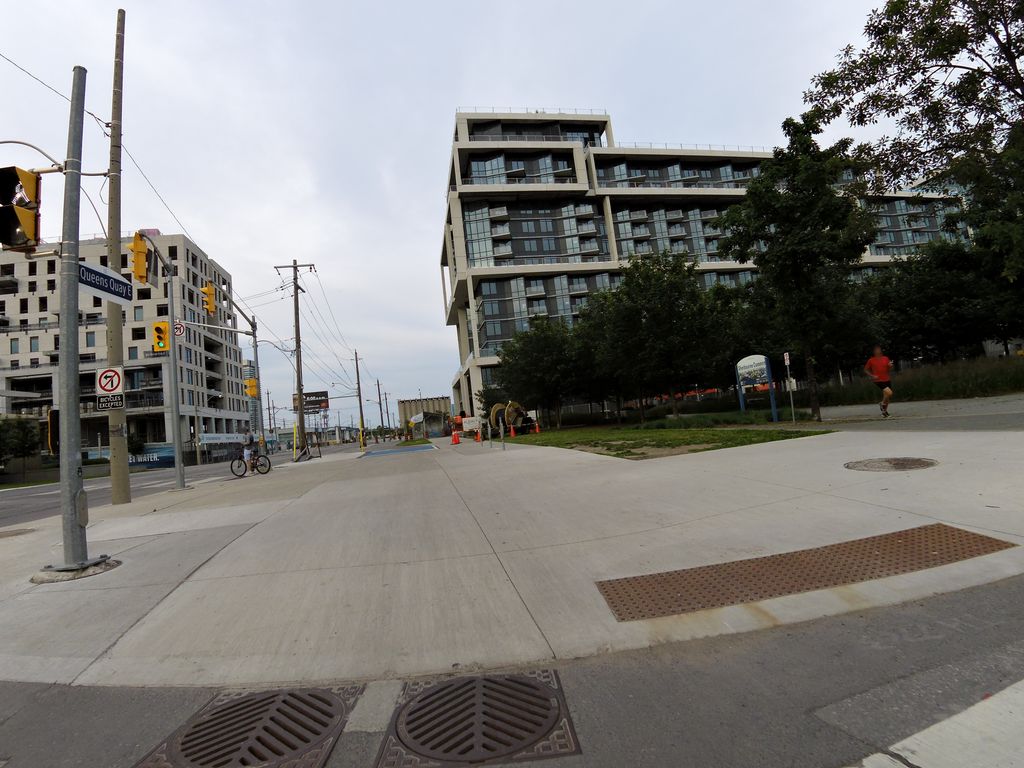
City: toronto